Interaction volume radius: 10 \u00c5
Interaction volume height: 15 \u00c5
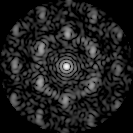
Disorder parameter: 0.5929